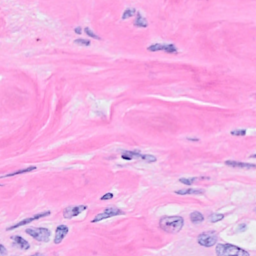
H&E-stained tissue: Breast